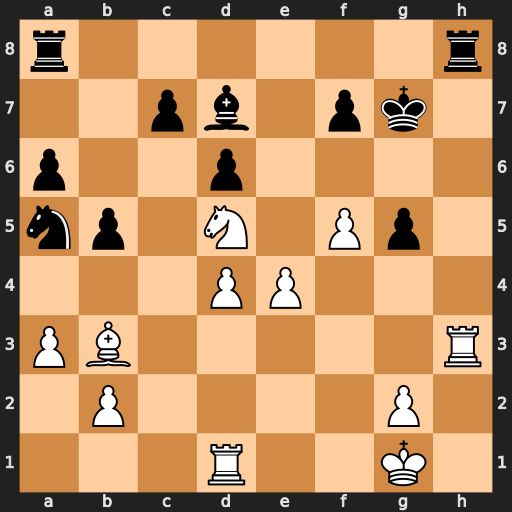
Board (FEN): r6r/2pb1pk1/p2p4/np1N1Pp1/3PP3/PB5R/1P4P1/3R2K1
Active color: w
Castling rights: -
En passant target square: -
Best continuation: f6+ Kg6 Ne7+ Kxf6 Rf1+ Kxe7 Rxf7+ Kd8 Rxh8+